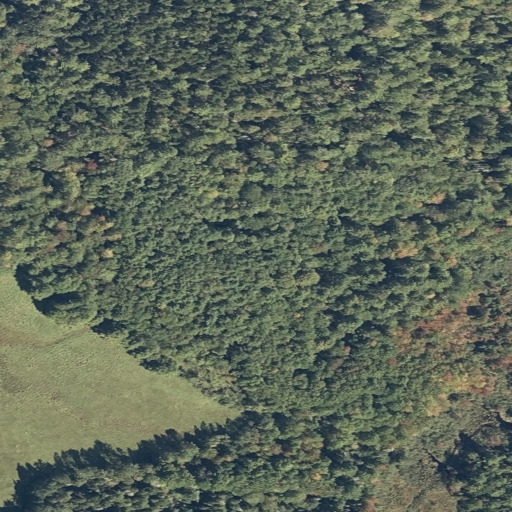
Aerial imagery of island in Maine named Verona Island containing mixed forest, evergreen forest, woody wetlands, deciduous forest, and pasture